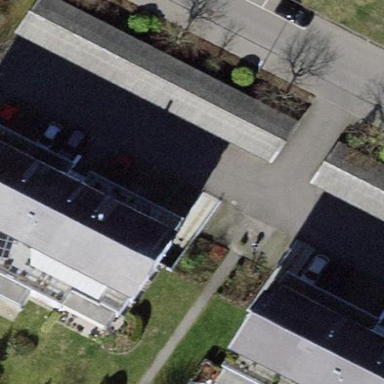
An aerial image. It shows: Group of garages.